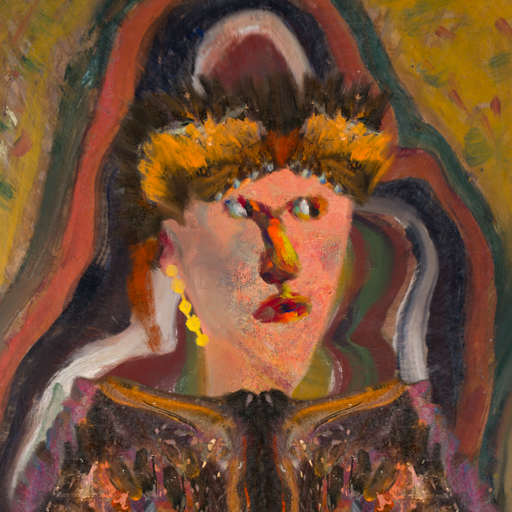
Background: AfterRaid, Head And Neck Side: Irani, Face Side: An_Impression, Bust: Gypsy_Queen, Hair Side: Blank, Head Accessory: Gypsy_Queen, Second Necklace: Blank, Necklace: Blank, Baby: Blank